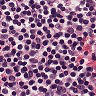
Metastatic tissue present: no